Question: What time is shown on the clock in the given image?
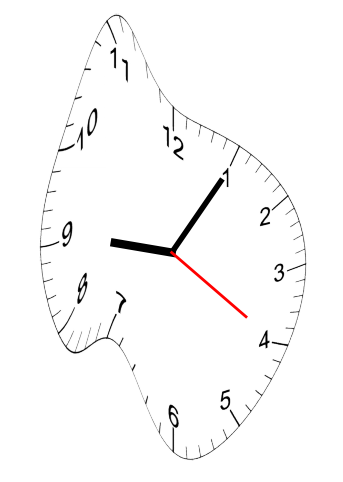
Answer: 09:05:20